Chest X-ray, AP view. Patient: 40 years old, sex M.
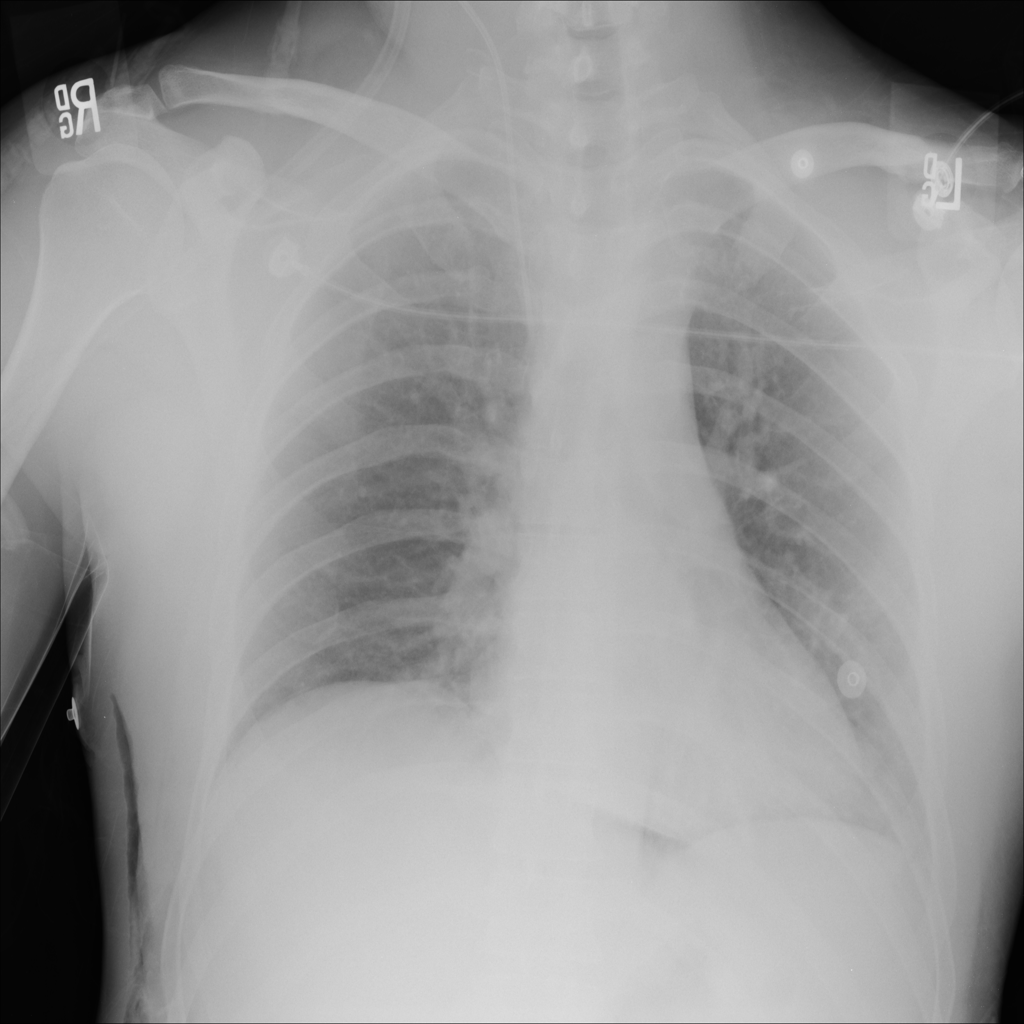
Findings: No Finding